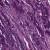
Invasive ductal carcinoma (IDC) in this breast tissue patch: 1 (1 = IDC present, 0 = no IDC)